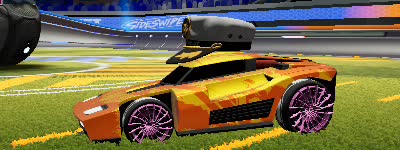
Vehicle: breakout